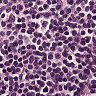
Metastatic tissue present: no